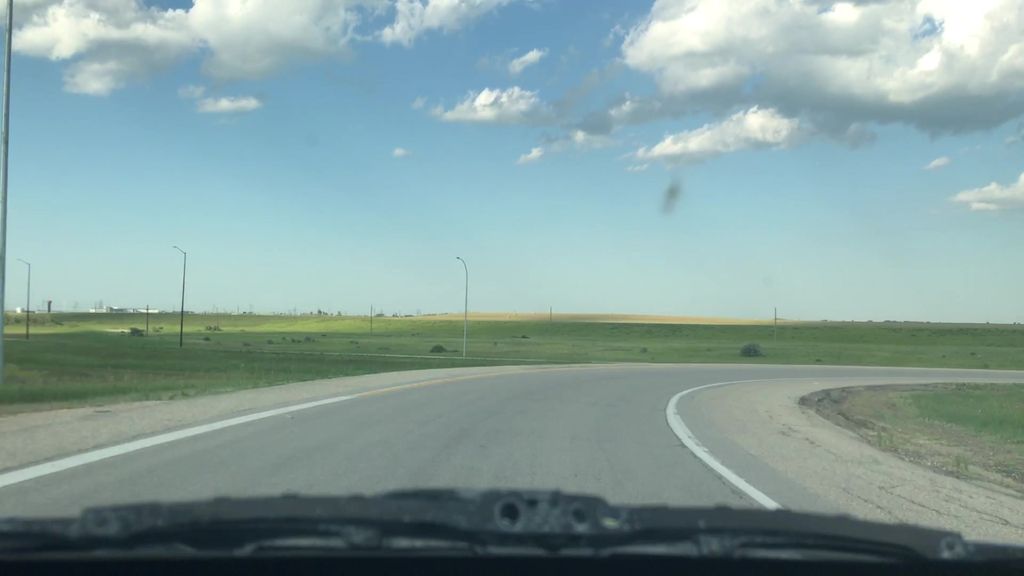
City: winnipeg